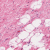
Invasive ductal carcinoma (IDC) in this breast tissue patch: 0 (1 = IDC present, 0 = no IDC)